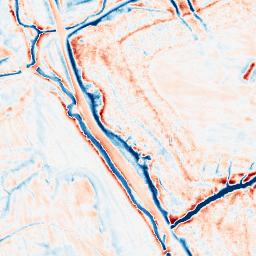
Category: edge_preserving
Decomposition family: guided
Decomposition parameters: radius: 4
eps: 0.1
Upsampling method: quintic
Upsampling parameters: scale: 8
Upsampling scale: 8